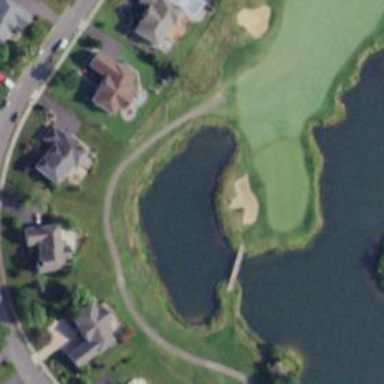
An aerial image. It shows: Path for both road and golf.